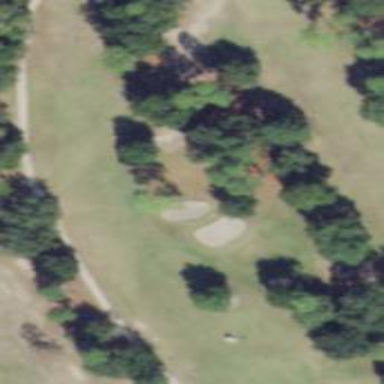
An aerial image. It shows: Golf hole.